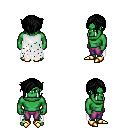
a pixel art fantasy rpg character, male body template, orc, green skin, white tattered cape, magenta pants, black pixie cut hairstyle, gold boots, four views (front, back, left, right), 2x2 character sprite sheet, small pixel art, hard edges, no anti-aliasing